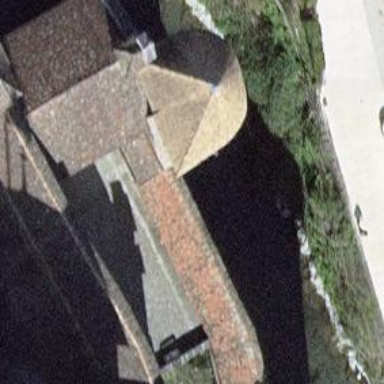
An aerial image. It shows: Defensive tower building.